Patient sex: F
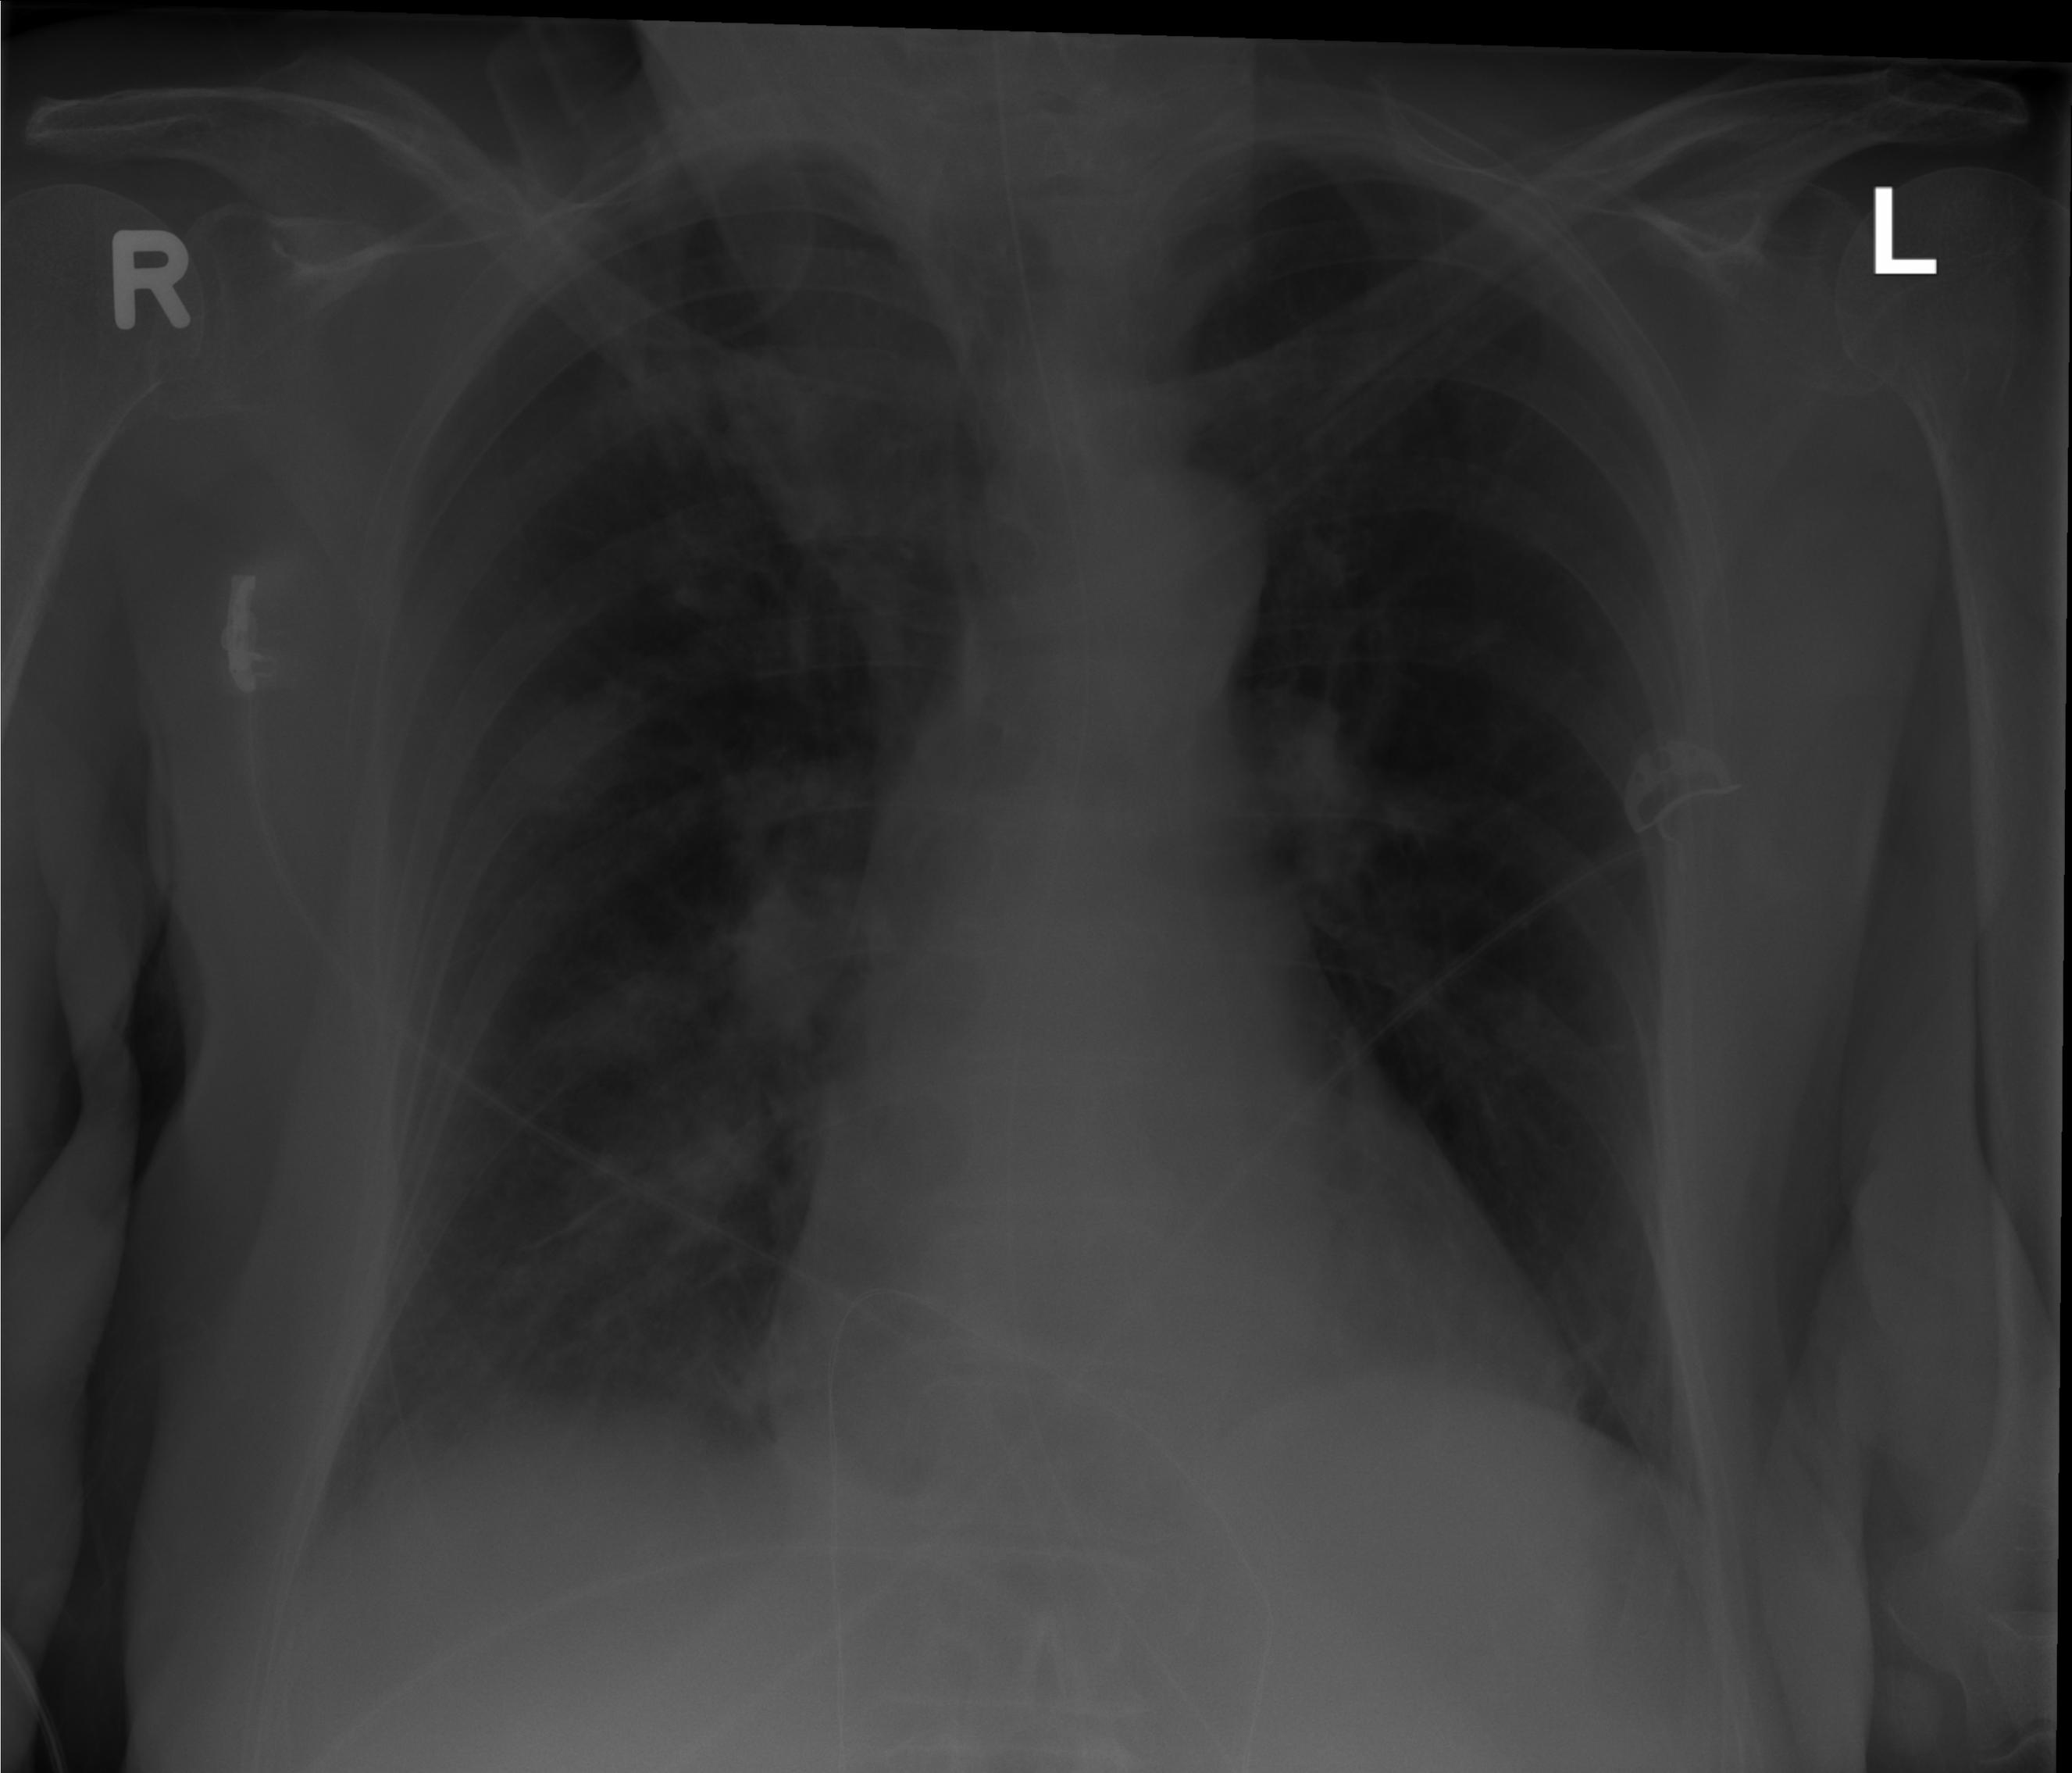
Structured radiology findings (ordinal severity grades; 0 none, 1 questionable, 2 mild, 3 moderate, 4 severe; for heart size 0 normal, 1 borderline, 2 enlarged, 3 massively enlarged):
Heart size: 0
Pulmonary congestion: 0
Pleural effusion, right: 2
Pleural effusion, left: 0
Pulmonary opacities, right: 3
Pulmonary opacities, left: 0
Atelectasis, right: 2
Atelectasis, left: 0